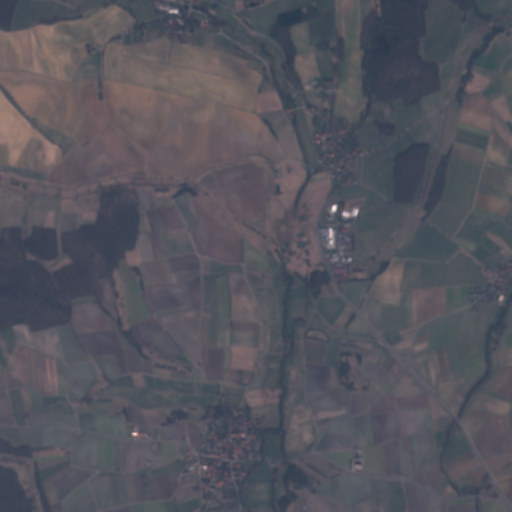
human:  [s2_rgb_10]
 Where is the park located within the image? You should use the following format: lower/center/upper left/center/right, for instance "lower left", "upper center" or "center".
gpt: The park is located in the upper center of the image.
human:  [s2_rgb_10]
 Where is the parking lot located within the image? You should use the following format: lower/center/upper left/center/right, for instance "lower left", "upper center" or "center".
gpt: The parking lot is located in the lower center of the image.
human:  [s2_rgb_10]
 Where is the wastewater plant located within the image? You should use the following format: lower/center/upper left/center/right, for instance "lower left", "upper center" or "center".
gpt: The wastewater plant is located in the upper center of the image.
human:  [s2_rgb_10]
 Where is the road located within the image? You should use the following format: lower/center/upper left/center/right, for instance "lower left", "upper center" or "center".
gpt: There is no road in the image.